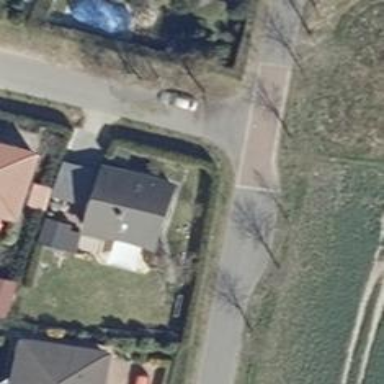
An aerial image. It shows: Smooth asphalt road in residential area.